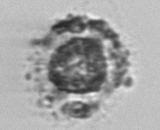
Label: unknown2